Question: i have hex data "44 34 00 00" , and i'll Convert to double "720.0" using C#
like this..

anyone can help? thanks..
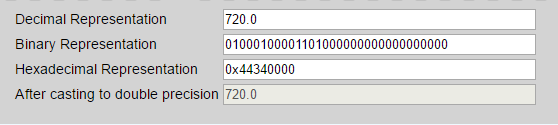
Answer: What you have is the bytes from a Single (aka 'float'), so do this:
'''
double result = BitConverter.ToSingle(BitConverter.GetBytes(0x44340000), 0);
Console.WriteLine(result); // Prints 720
'''